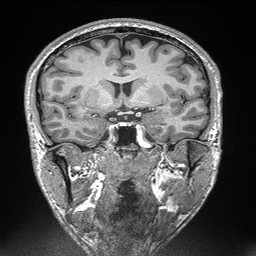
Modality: T1w
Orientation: sagittal
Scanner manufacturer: siemens
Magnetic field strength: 3 T
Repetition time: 2.3 s
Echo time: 0.00298 s